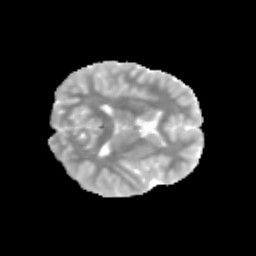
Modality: MD
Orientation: axial
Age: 11
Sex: male
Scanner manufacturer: siemens
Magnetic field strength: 3 T
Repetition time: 3.8 s
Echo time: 0.07 s